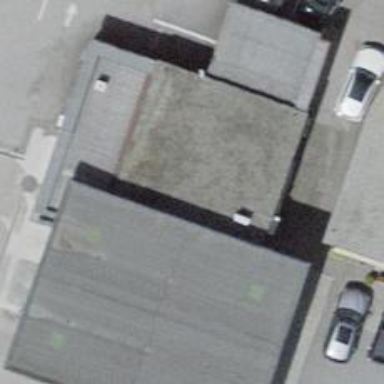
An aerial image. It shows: Fuel station.